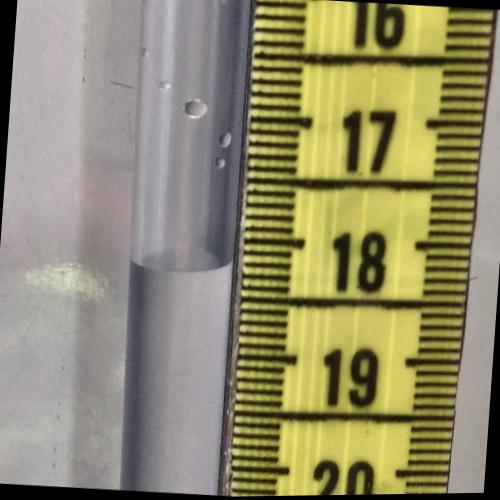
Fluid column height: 18.2 cm